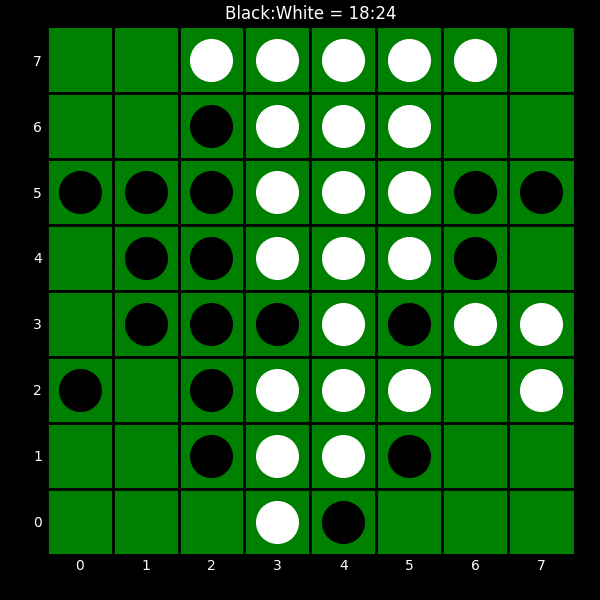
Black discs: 18
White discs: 24